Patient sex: F
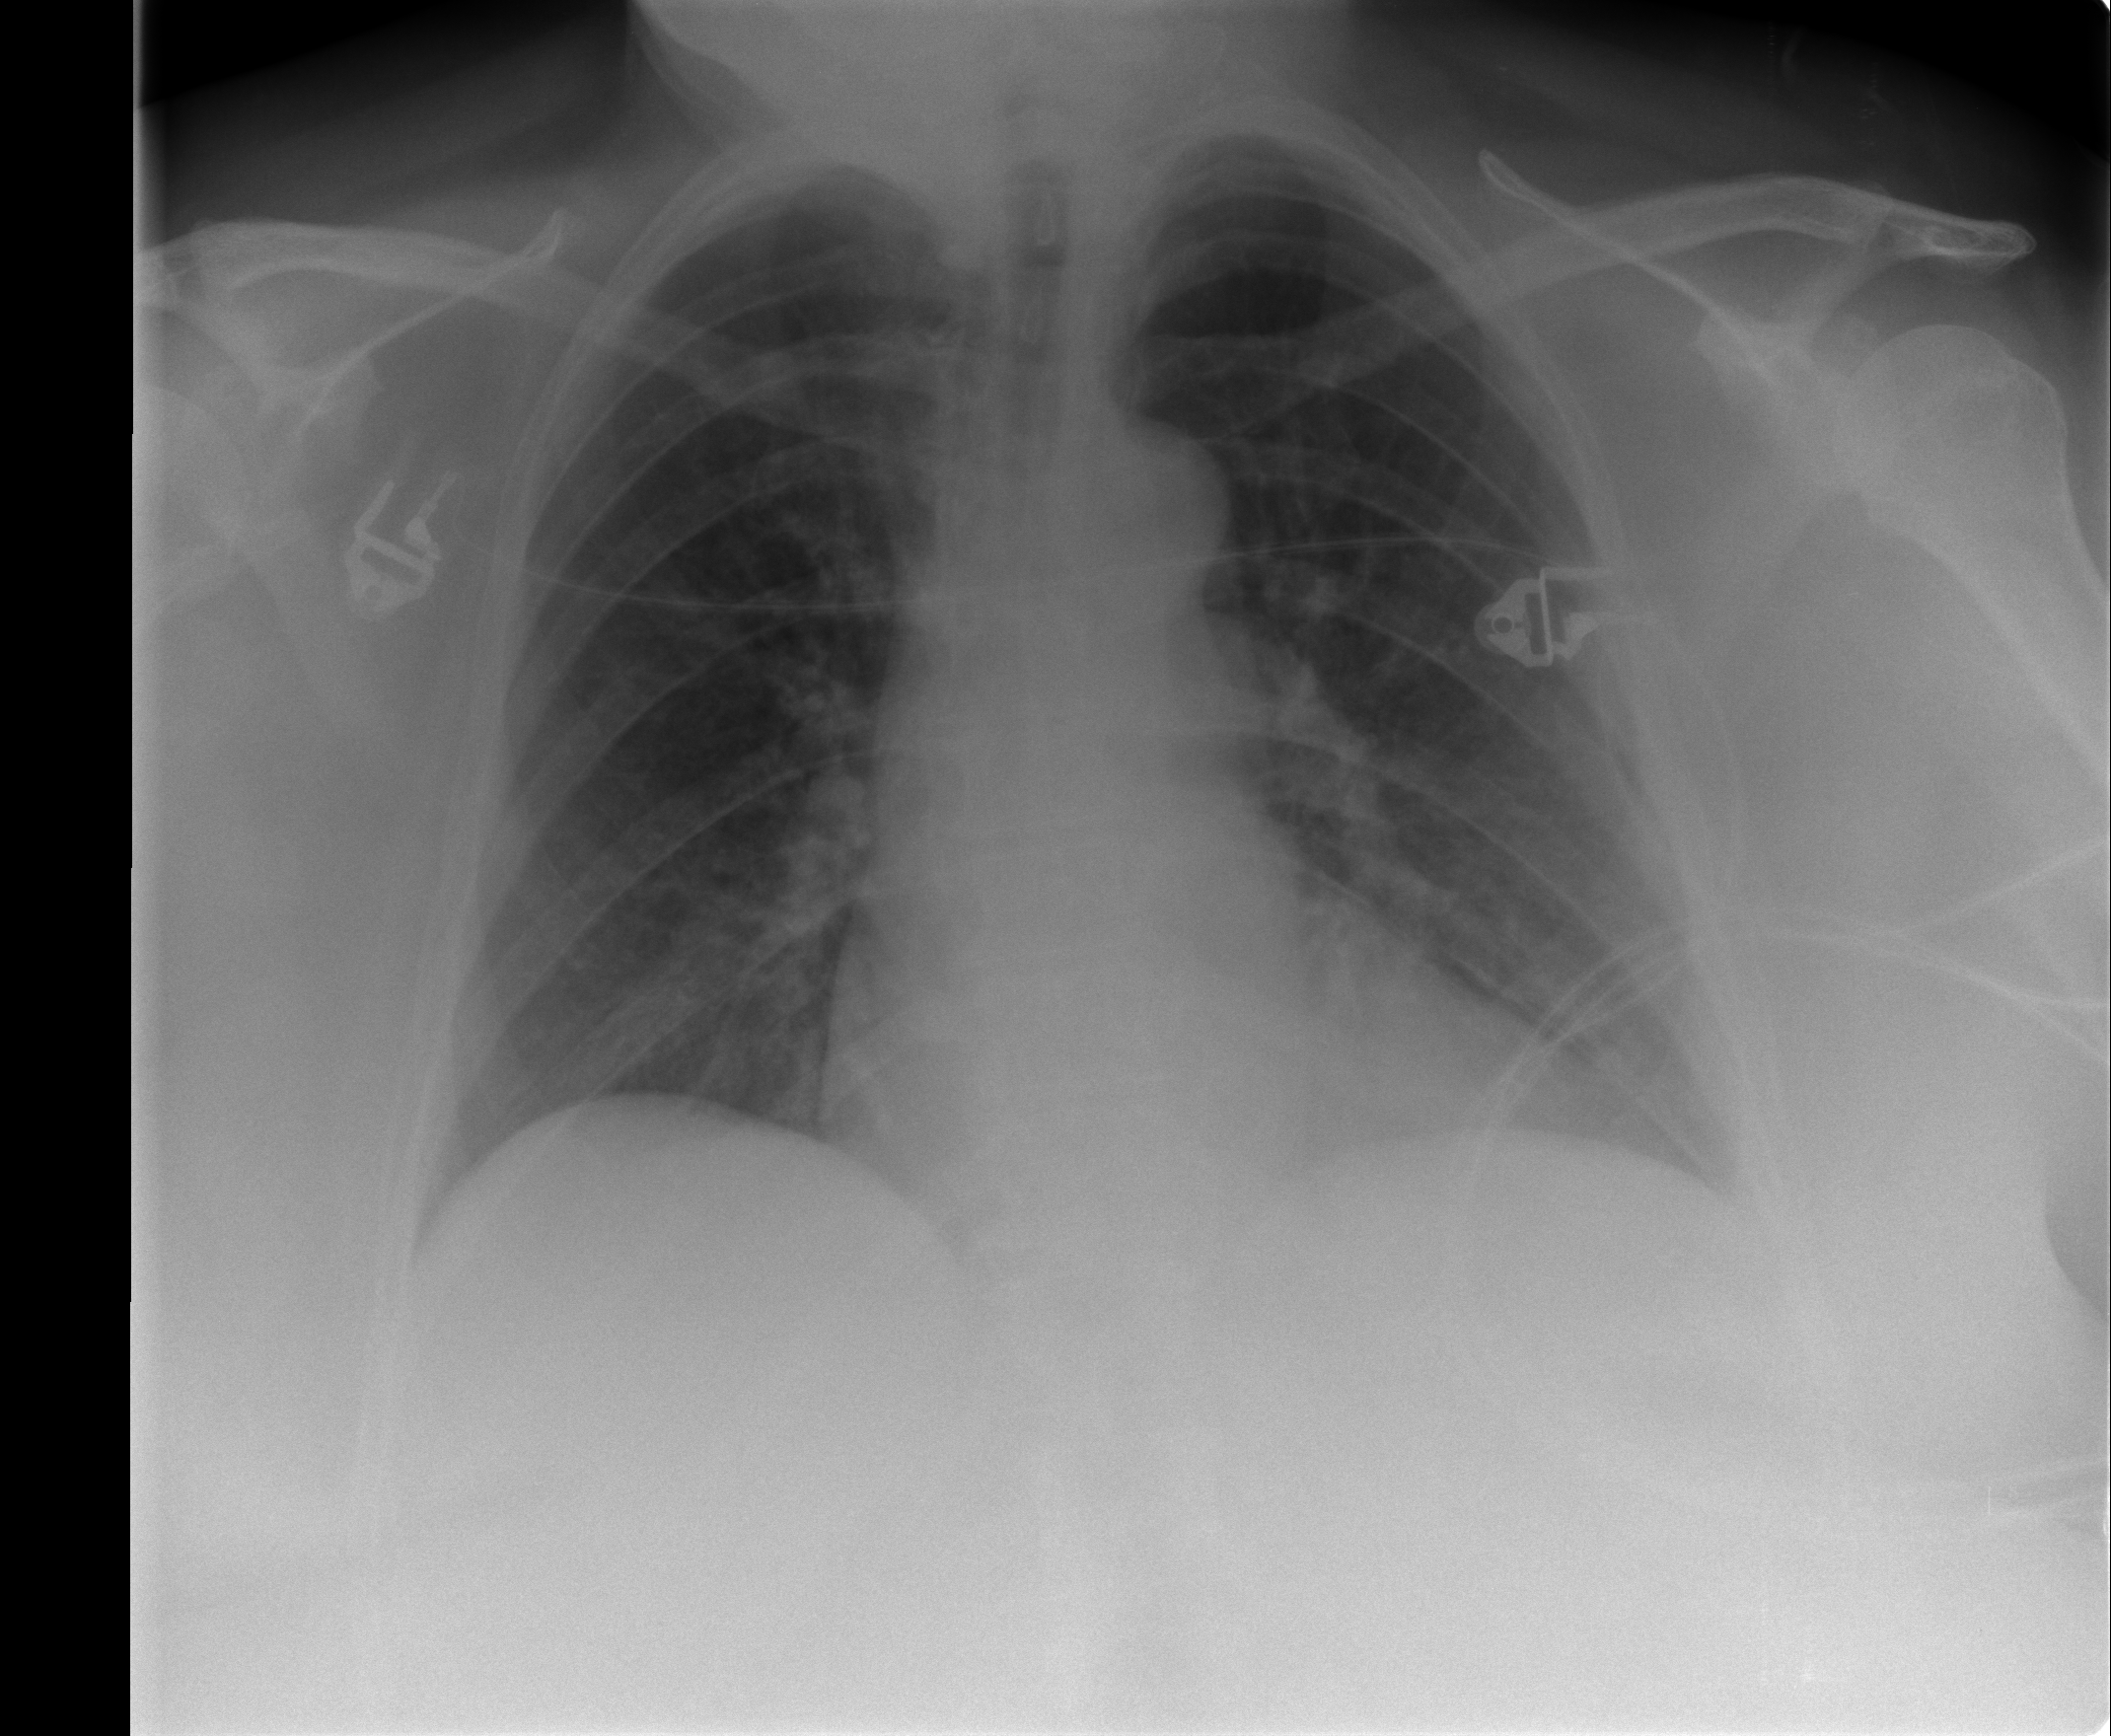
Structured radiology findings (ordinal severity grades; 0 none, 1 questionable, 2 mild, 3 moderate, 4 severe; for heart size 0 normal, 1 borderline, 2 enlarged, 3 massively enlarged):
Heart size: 0
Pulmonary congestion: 2
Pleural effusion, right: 0
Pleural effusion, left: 1
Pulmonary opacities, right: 0
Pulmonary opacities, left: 0
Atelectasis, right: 0
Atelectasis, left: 1